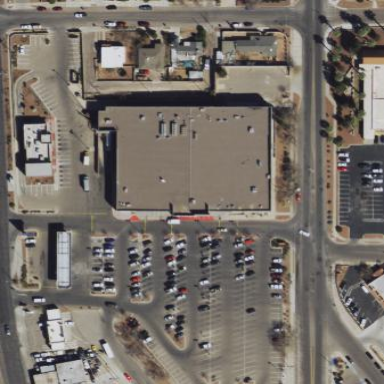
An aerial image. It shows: Building that houses supermarket.